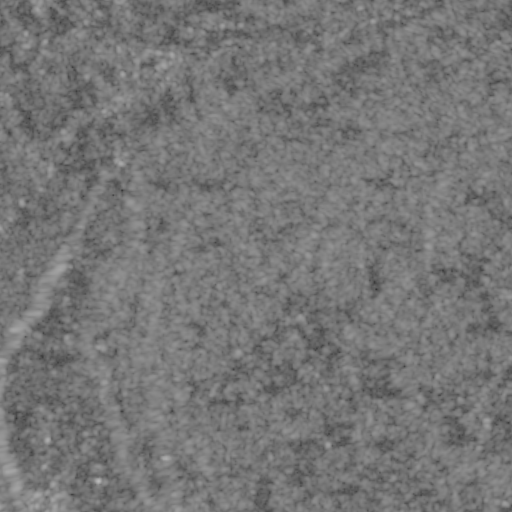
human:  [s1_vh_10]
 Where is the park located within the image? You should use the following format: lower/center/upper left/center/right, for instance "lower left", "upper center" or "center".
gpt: The park is located in the upper center of the image.
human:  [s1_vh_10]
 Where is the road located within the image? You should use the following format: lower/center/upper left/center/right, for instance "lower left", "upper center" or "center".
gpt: There is no road in the image.

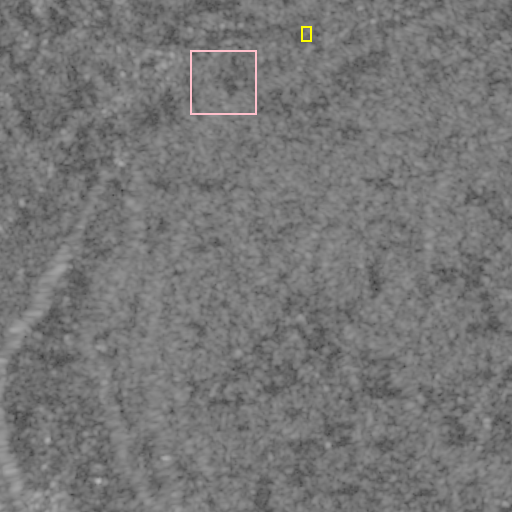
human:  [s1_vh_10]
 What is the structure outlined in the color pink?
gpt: The structure outlined in pink is a crop field.
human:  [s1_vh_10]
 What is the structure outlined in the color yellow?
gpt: The structure outlined in yellow is a park.
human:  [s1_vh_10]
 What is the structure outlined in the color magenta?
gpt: There is no magenta outline.